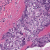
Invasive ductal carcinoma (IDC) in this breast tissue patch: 0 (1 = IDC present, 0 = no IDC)